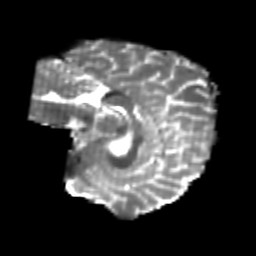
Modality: T2w
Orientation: sagittal
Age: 20
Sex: female
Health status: healthy
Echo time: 0.074 s